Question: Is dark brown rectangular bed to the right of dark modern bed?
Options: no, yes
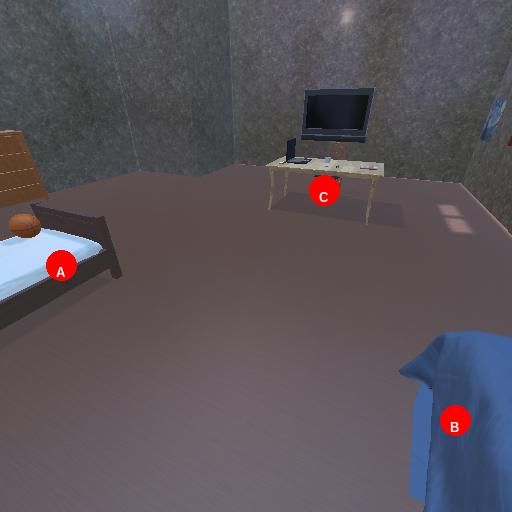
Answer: no